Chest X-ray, AP view. Patient: 23 years old, sex M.
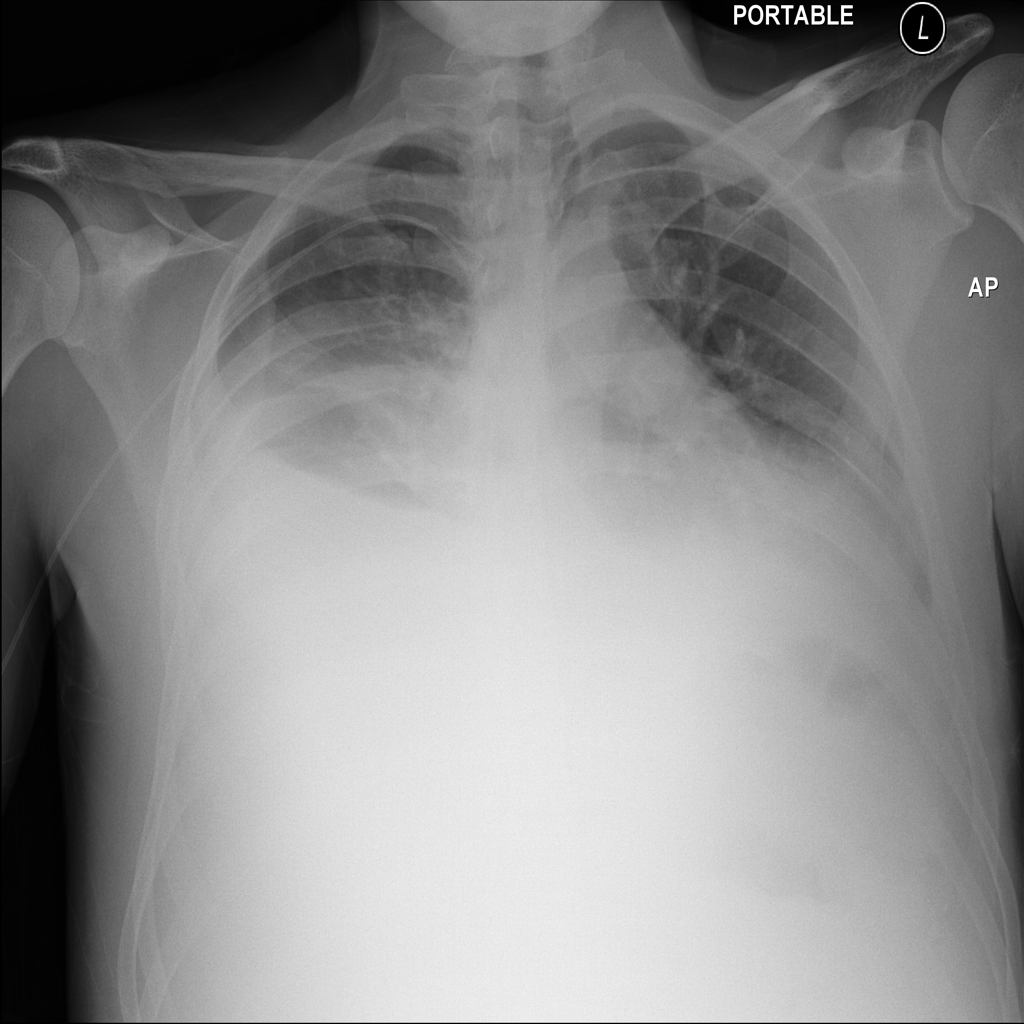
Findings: Atelectasis, Effusion, Infiltration